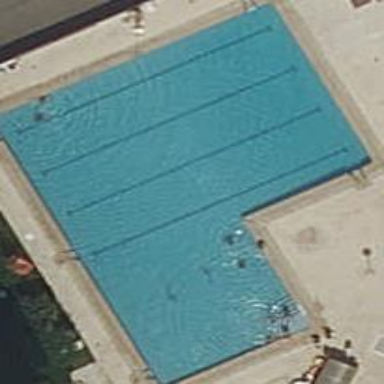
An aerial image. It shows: Swimming pool located in leisure land.